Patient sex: M
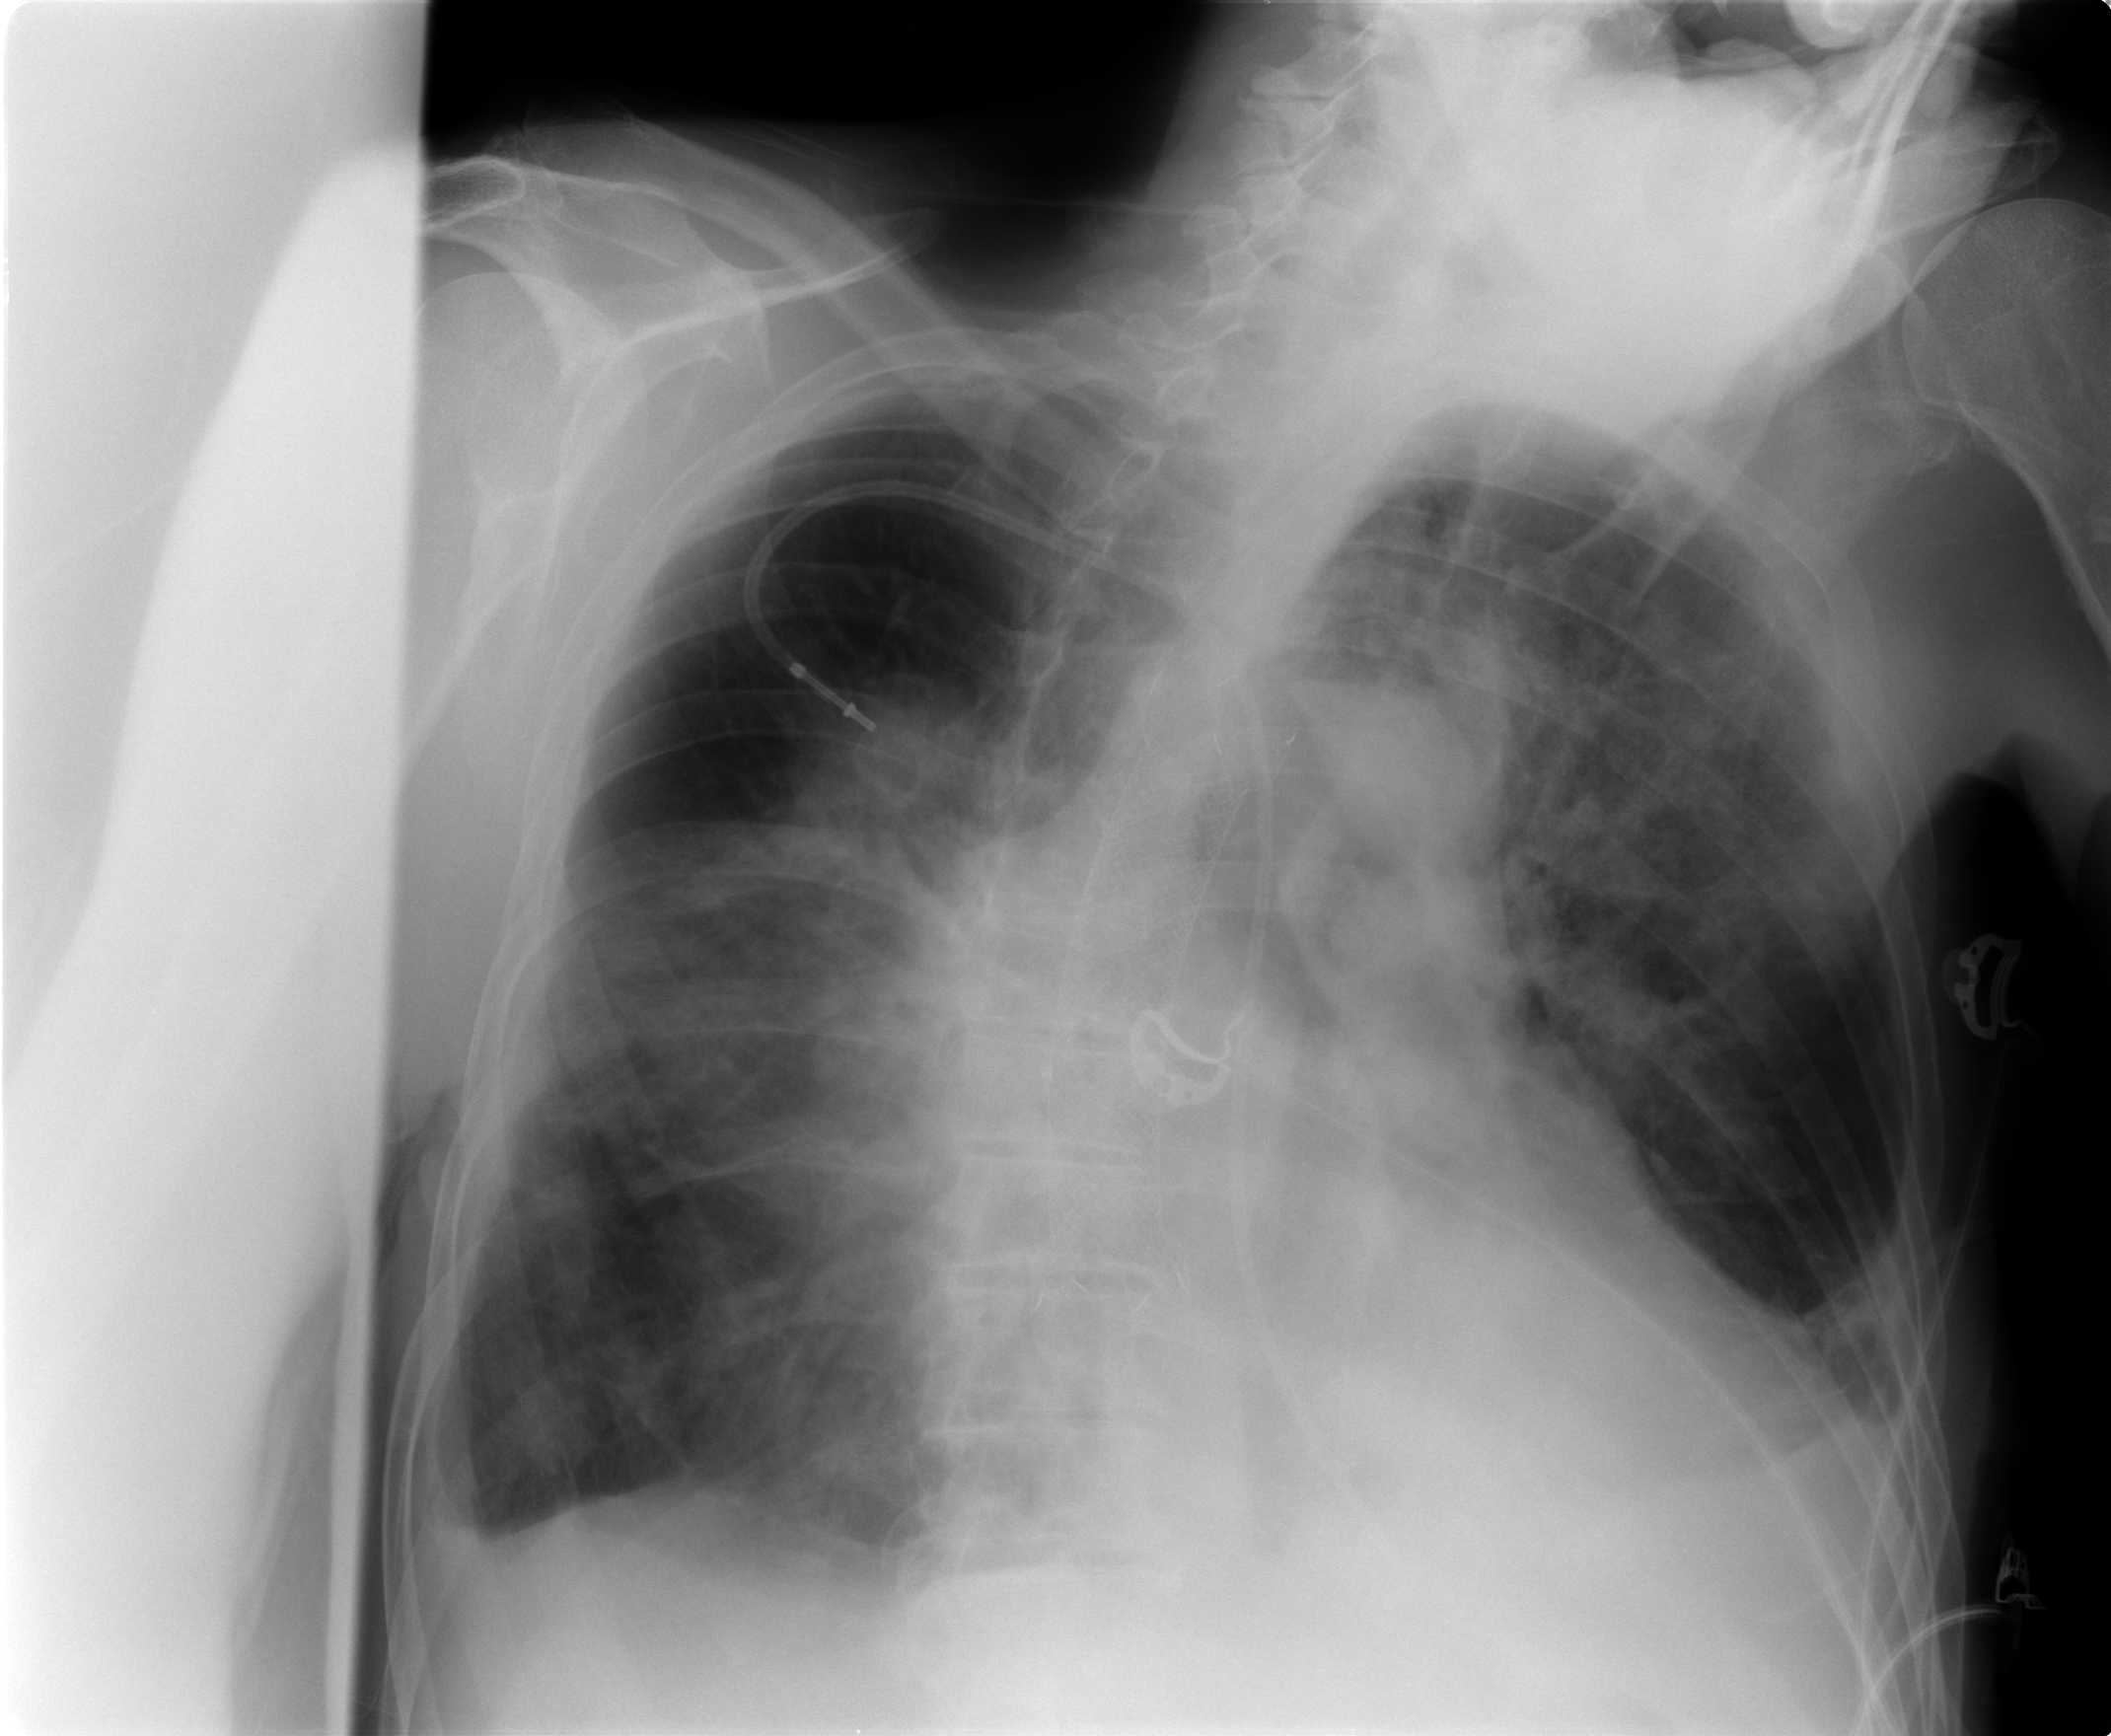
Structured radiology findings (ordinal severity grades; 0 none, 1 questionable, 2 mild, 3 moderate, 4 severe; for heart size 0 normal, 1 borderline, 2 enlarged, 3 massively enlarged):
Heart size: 1
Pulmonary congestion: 2
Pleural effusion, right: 2
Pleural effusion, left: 2
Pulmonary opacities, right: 2
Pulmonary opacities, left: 2
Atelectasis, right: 3
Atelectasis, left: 2